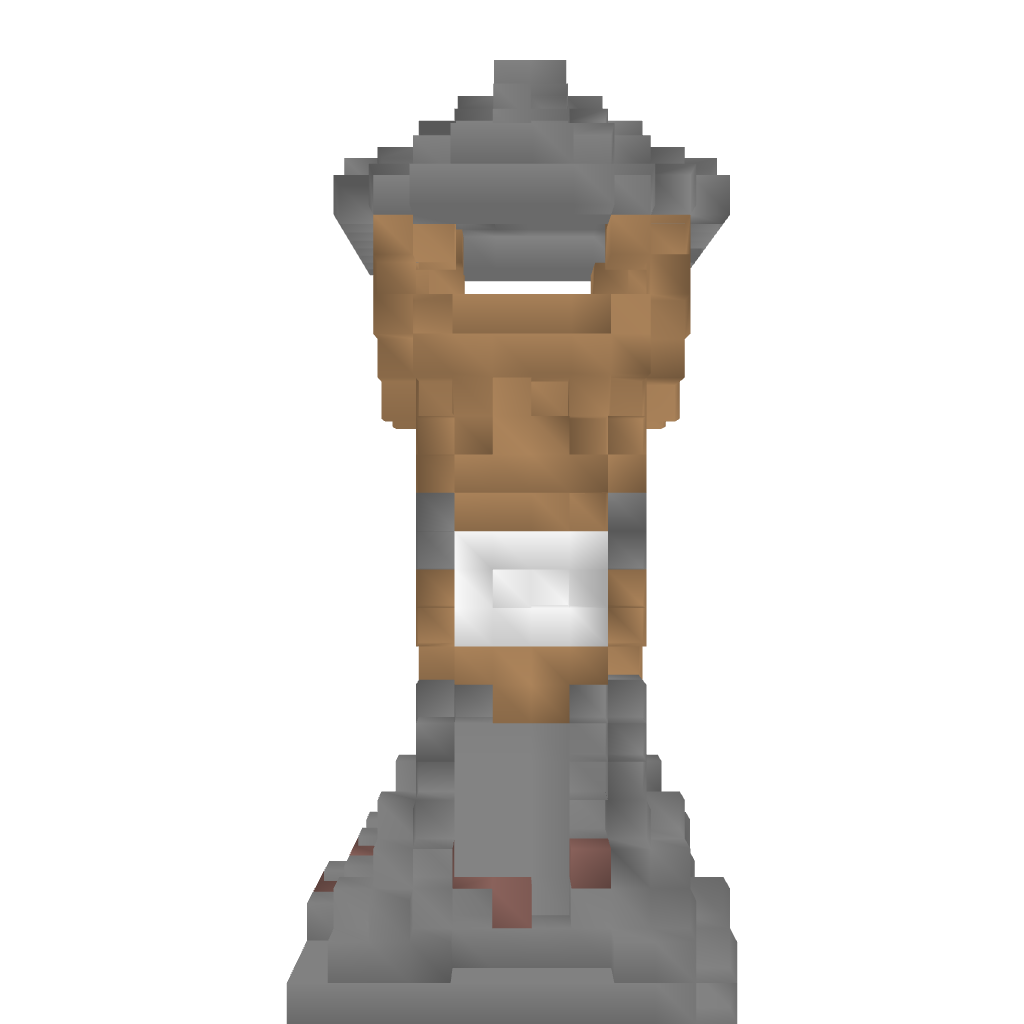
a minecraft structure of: Watch Tower high quality